Question: I submitted my app to the App Store yesterday; everything ran as it should. This morning, I upgraded Java, (not sure this has anything to do with the issue, just thought I would mention it). Now, I can't run my app in XCode 4 on any simulator or iPhone!
This is the error I'm getting:

I have looked at all of the Google and SO issues dealing with this; most are involved with OS x. This is only happening on iOS. My iPhone is iOS 5.1, as is the simulator. I have all settings for target OS set to 5.0. I am running XCode 4.4.1. I tried a different app, and it runs, no problems.
Anybody have any suggestions of what else to look at to fix this?
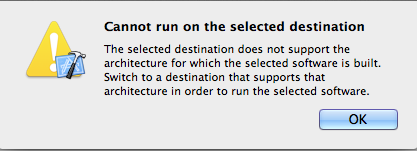
Answer: I made a new app, with just bare bones files in it (main.m, info.plist and Prefix.pch). Then I copied the existing files (with the exception of the 3 files above) from the app which wasn't working, and it now runs just fine.